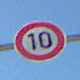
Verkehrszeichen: Geschwindigkeit10
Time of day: Midday
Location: Outdoor (Nature)
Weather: Clear
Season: Summer
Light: Natural